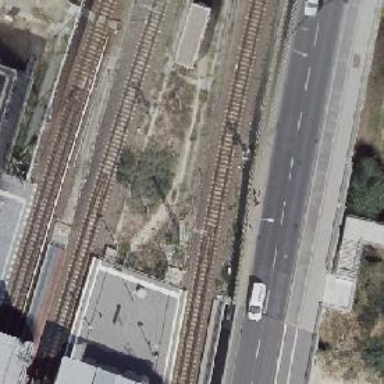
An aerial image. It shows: Railway signal.